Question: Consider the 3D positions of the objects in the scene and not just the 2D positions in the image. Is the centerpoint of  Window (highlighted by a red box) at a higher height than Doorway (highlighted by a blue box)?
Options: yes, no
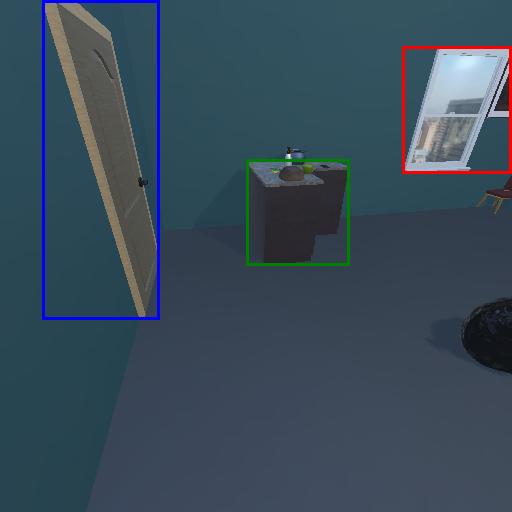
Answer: yes